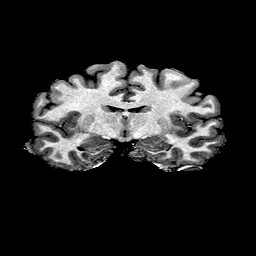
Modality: T1w
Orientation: sagittal
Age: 34
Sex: female
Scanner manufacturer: ge
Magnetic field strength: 3 T
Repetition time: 7.66 s
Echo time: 0.003476 s